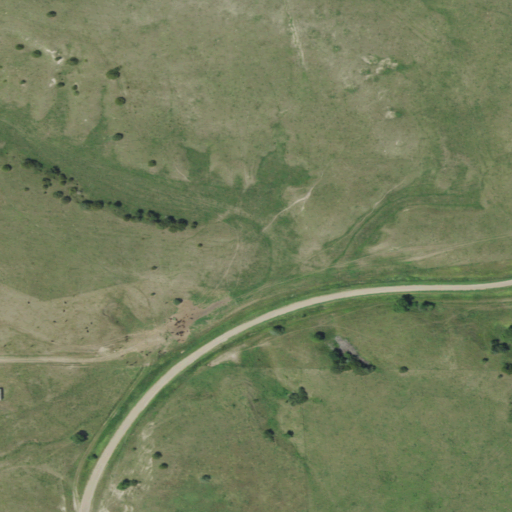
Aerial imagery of valley in Nebraska named Yellow Dog Canyon containing grassland, open development, medium intensity development, low intensity development, and high intensity development